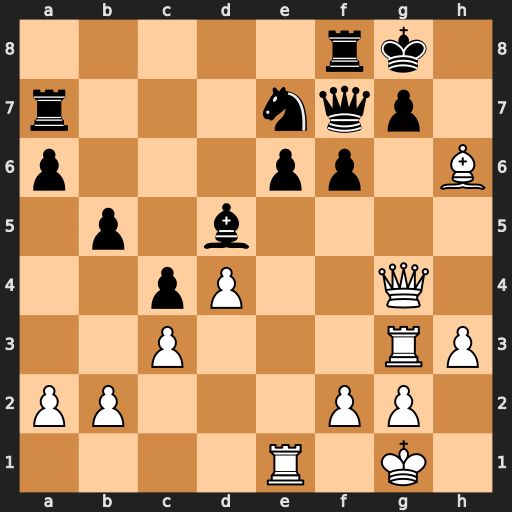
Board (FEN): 5rk1/r3nqp1/p3pp1B/1p1b4/2pP2Q1/2P3RP/PP3PP1/4R1K1
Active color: w
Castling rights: -
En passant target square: -
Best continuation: Qxg7+ Qxg7 Rxg7+ Kh8 Rxe7 Rxe7 Bxf8